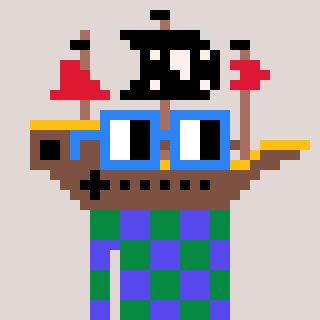
a pixel art character with square blue glasses, a pirateship-shaped head and a computerblue-colored body on a warm background